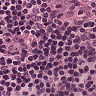
Metastatic tissue present: no